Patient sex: M
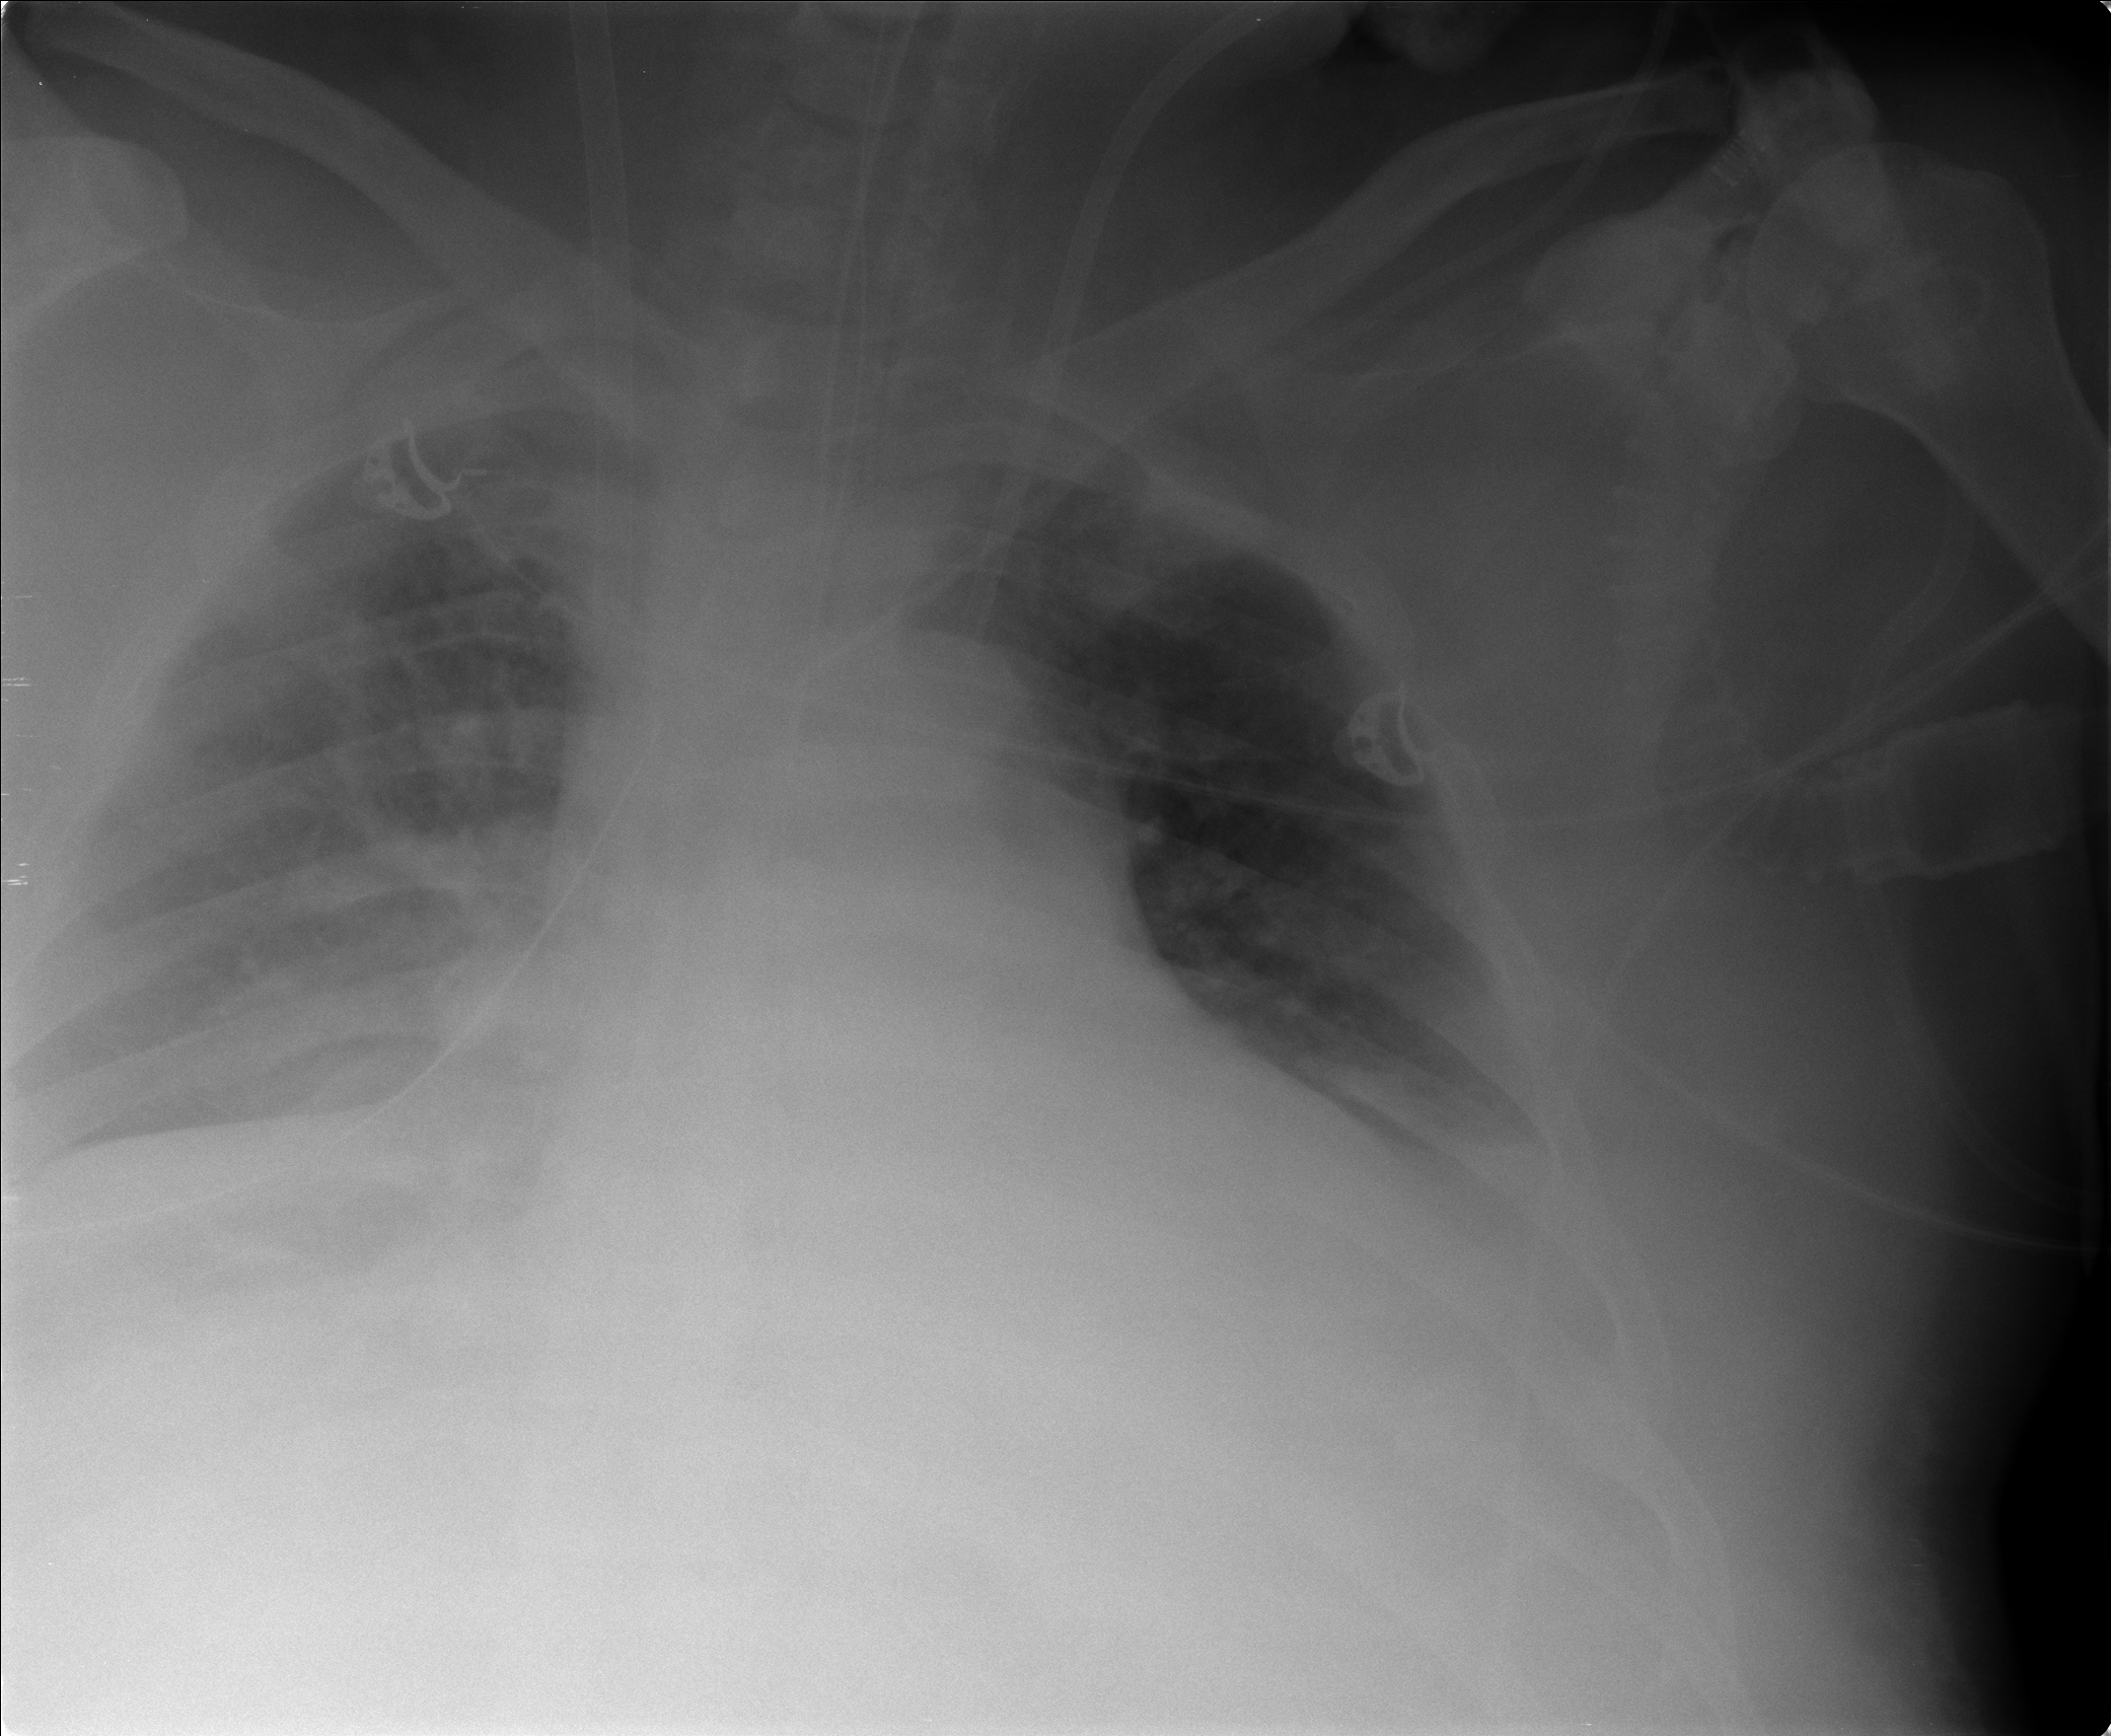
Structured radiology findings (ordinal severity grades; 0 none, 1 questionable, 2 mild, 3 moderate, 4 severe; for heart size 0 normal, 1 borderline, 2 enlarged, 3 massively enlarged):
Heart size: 2
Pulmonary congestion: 3
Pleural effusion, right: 2
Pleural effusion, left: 2
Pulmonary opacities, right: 3
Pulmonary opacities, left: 2
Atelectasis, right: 2
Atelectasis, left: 2